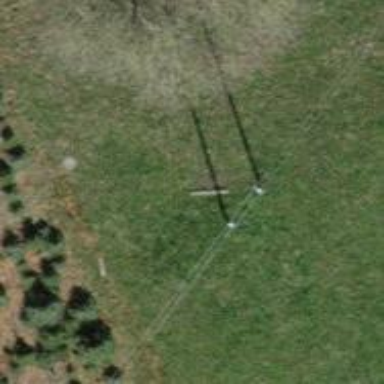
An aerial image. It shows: Power pole.